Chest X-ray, PA view. Patient: 83 years old, sex M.
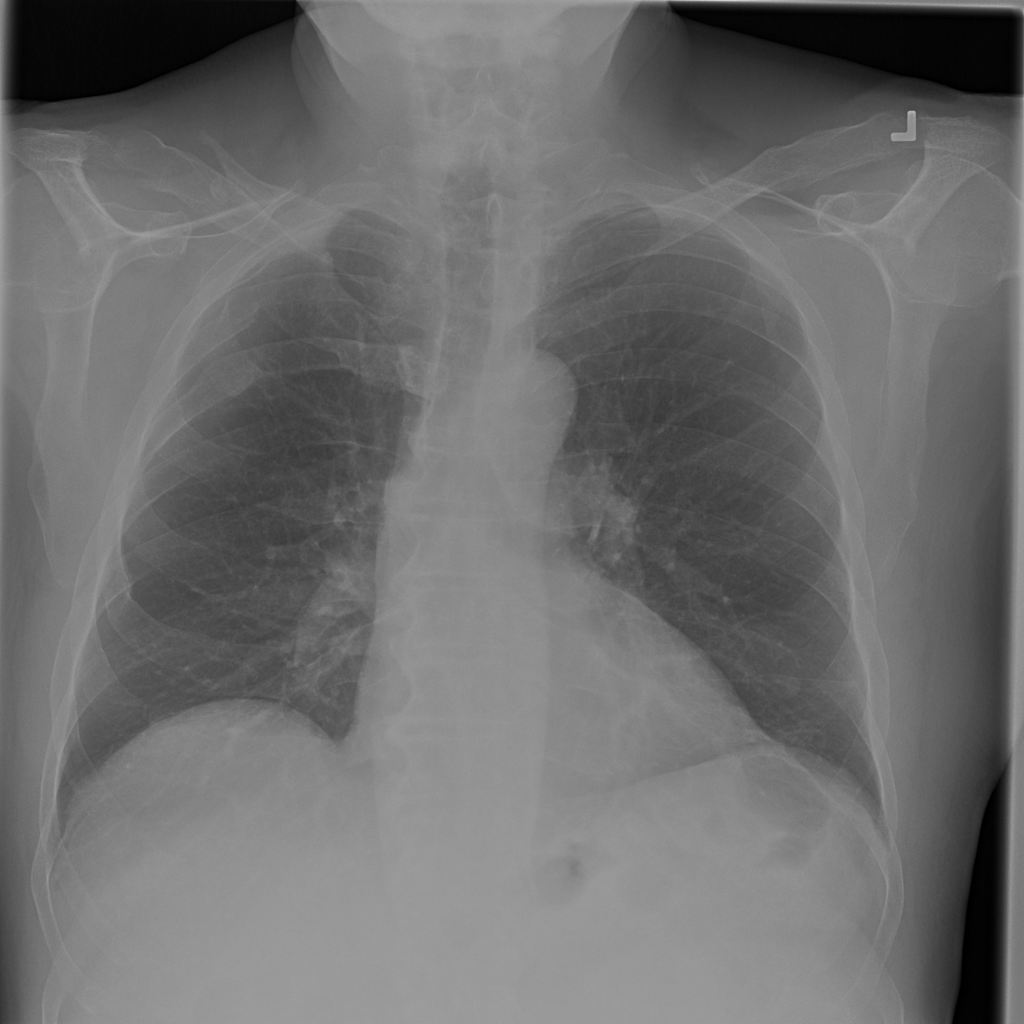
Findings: No Finding